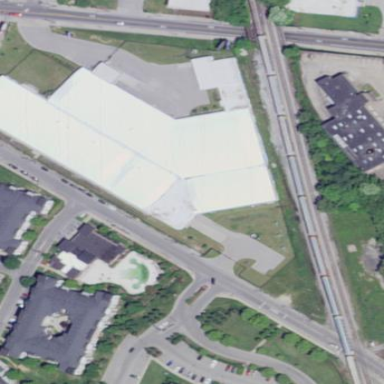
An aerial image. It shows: Building that serves as storage rental shop.